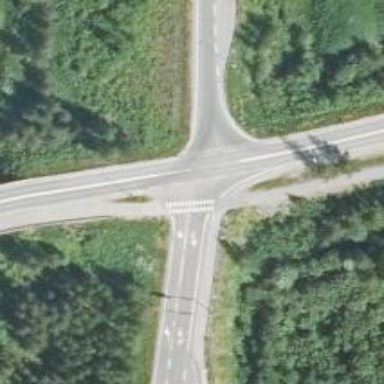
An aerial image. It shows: Secondary road with asphalt surface.